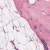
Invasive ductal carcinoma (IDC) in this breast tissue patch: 0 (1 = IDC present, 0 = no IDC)